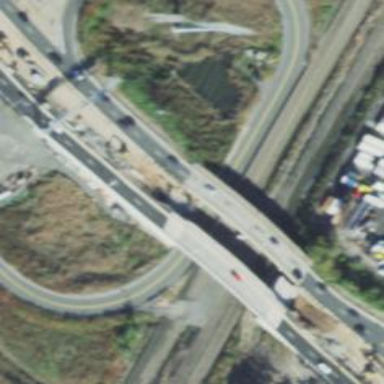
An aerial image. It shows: Urban freeway bridge over motorway.